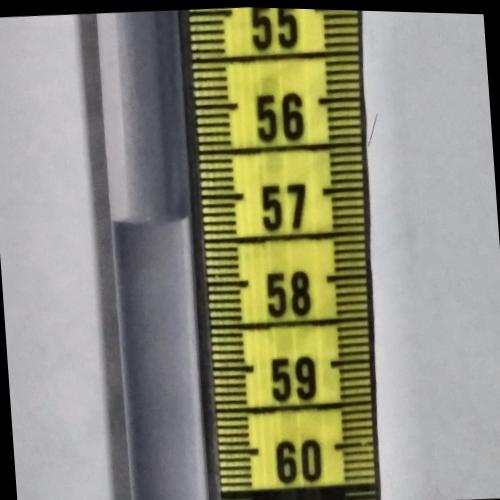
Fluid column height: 57.2 cm